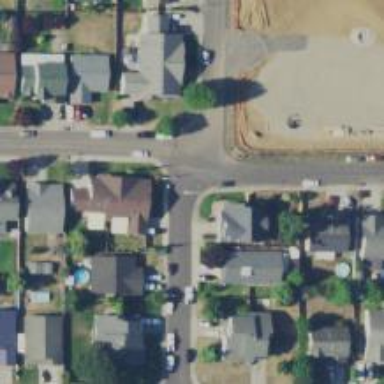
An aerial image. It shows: Residential road with sidewalk on the left side.